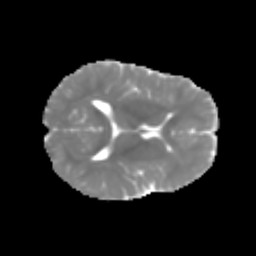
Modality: MD
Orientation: axial
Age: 7
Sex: male
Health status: healthy